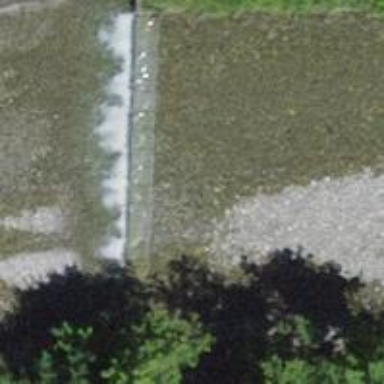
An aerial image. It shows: Weir in waterway.